Question: We have many VB.NET application which open a new Outlook Message. The various applications being written in .NET 2.5, 3.5 and 4.5...
When the Outlook message is shown, after entering a TO address, then clicking 'Send', the following error is given: "The Operation Failed".

Here is the code...
'''
Dim oApp As Outlook.Application
Dim oEmail As Outlook.MailItem
oApp = New Outlook.Application
oEmail = oApp.CreateItem(Outlook.OlItemType.olMailItem)
oEmail.Display()
'''
However, there is nothing to debug in the code, because once the outlook message is displayed, it's out of the control of the Visual Studio application.
- - - - - -
A side note...
- - -
This led us to look towards the profile, rather than the specifics of the PC.
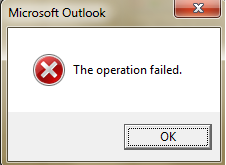
Answer: Well we can't say we know what caused the problem, but we did find a solution just last night. Still very strange that this suddenly started happening to about 15% of our users.
1. Delete the users Roaming Profile on their PC (while logged in as administrator)
2. Have the user log in again
3. Control Panel -> Mail -> Show Profiles
4. Delete the record
5. Add a new record
This does have some unfortunate side effects...
- - - -